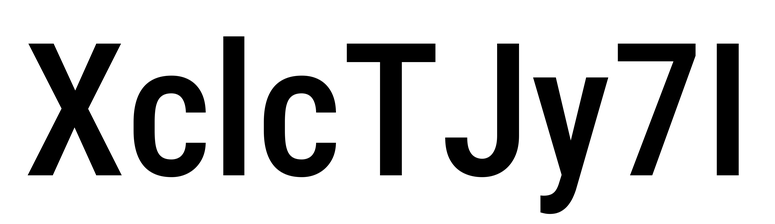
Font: Roboto_Condensed_Medium